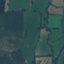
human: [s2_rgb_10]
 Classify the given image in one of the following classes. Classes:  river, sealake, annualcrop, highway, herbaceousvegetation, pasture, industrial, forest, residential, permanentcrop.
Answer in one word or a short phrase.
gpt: Pasture